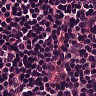
Metastatic tissue present: no